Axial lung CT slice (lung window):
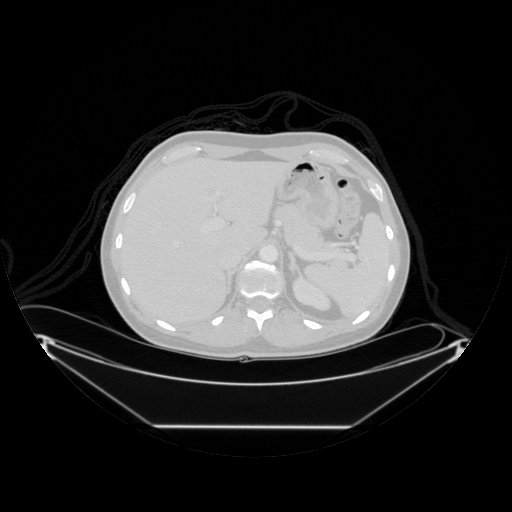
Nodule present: no